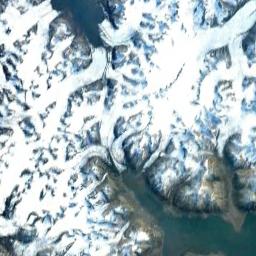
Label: snowberg